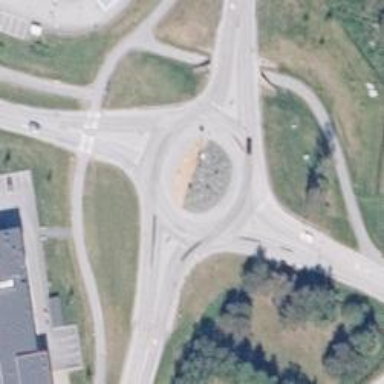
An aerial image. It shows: Secondary road leading to roundabout.